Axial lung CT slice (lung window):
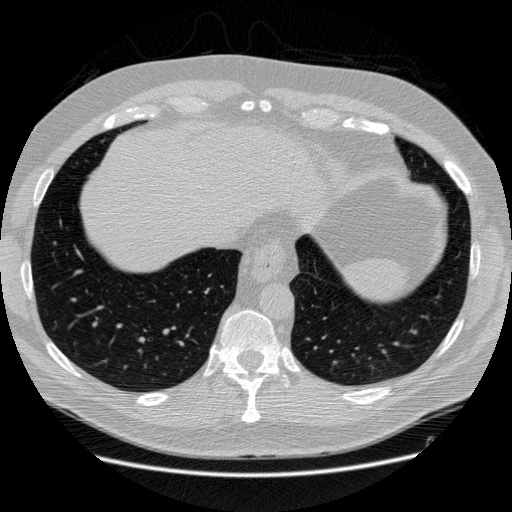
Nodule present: no